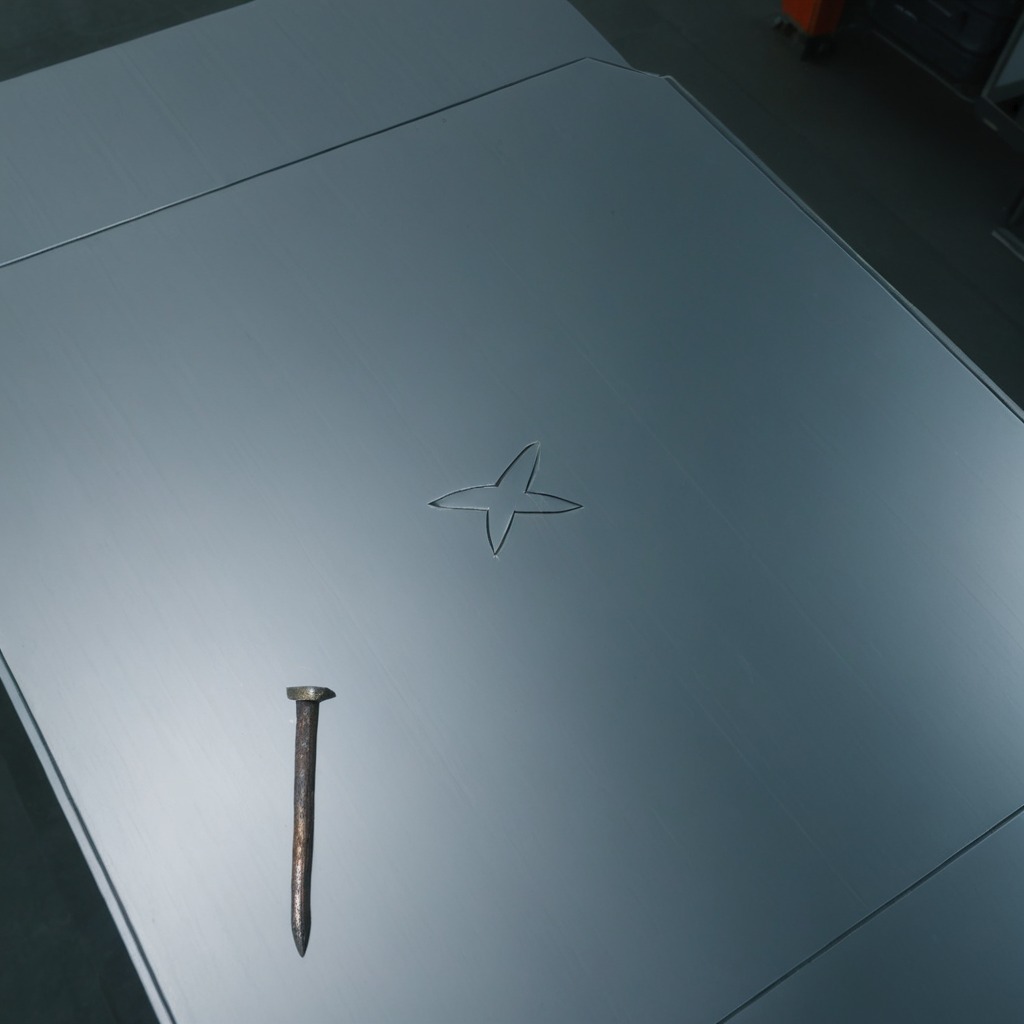
An iron nail is lying on the toolbox surface in an airplane hangar workshop.